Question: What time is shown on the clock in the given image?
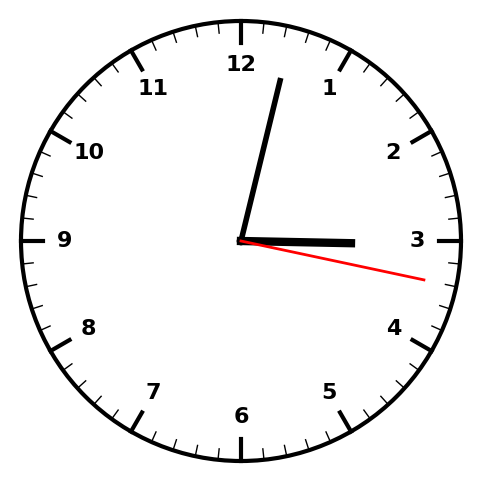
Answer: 03:02:17